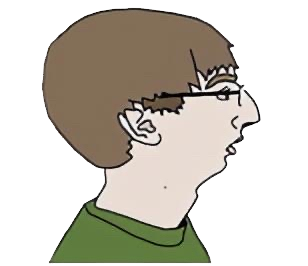
Label: 4_Yes_Chad